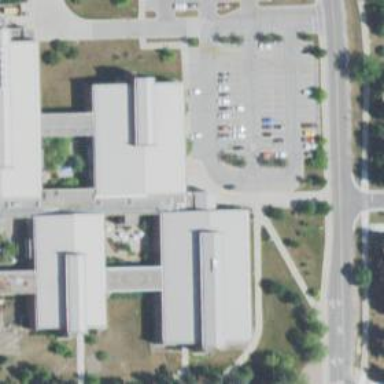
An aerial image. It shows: University building.